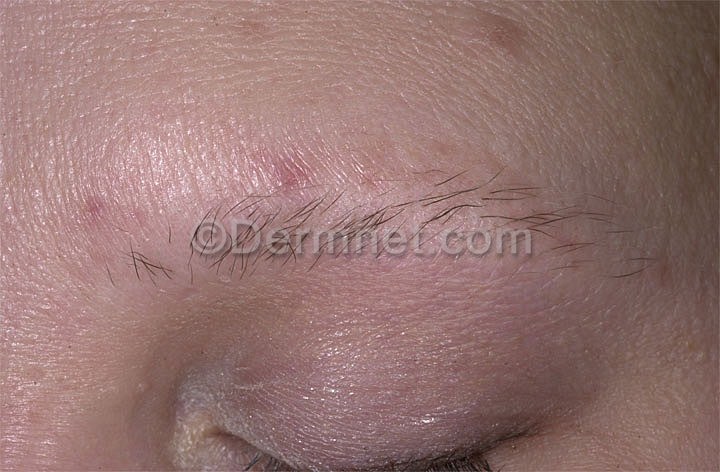
Disease: Hair Loss Photos Alopecia and other Hair Diseases